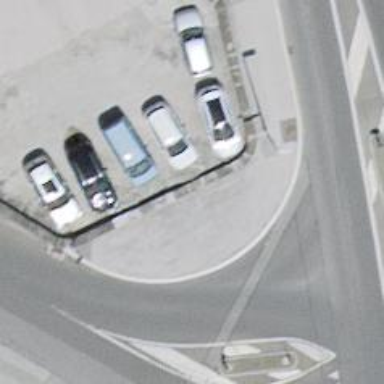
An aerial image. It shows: Sidewalk along the footway.